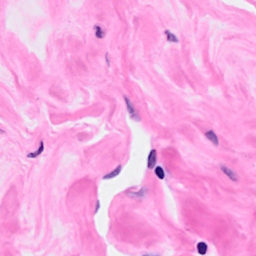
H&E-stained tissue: Breast